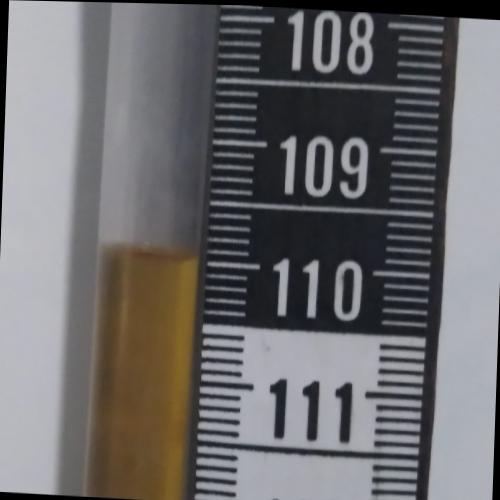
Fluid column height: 110.0 cm